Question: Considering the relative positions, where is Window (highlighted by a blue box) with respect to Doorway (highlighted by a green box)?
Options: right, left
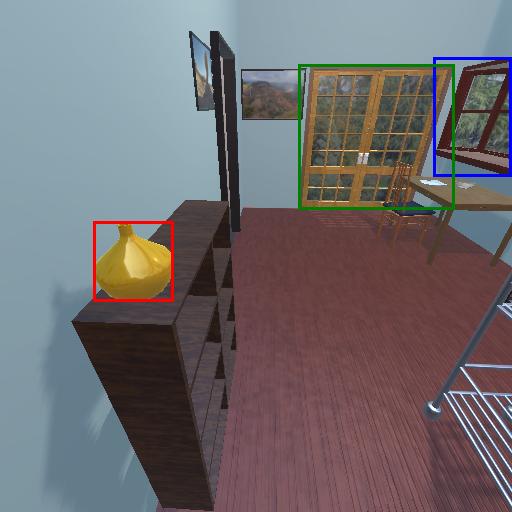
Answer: right